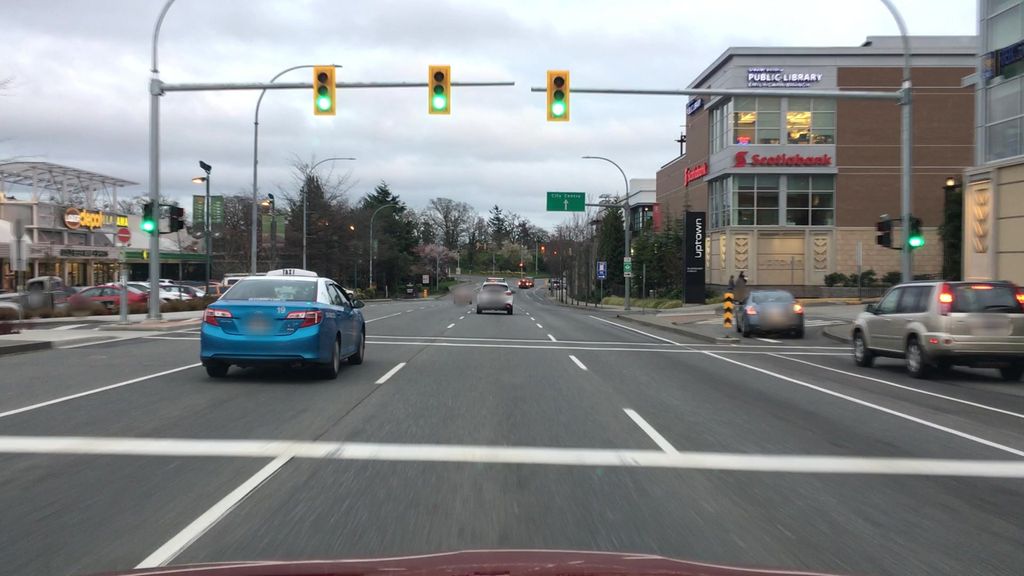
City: victoria